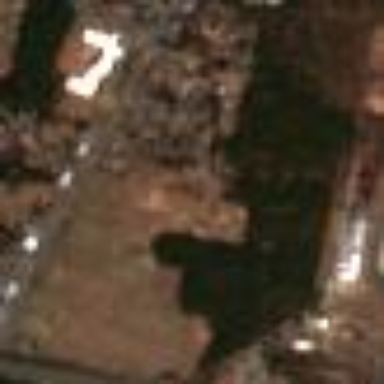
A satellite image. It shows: Cemetery with historic significance.